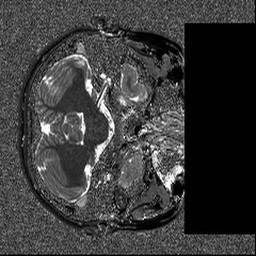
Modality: T1map
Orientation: axial
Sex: female